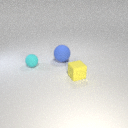
small yellow rubber cube in front of small cyan rubber sphere